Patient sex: F
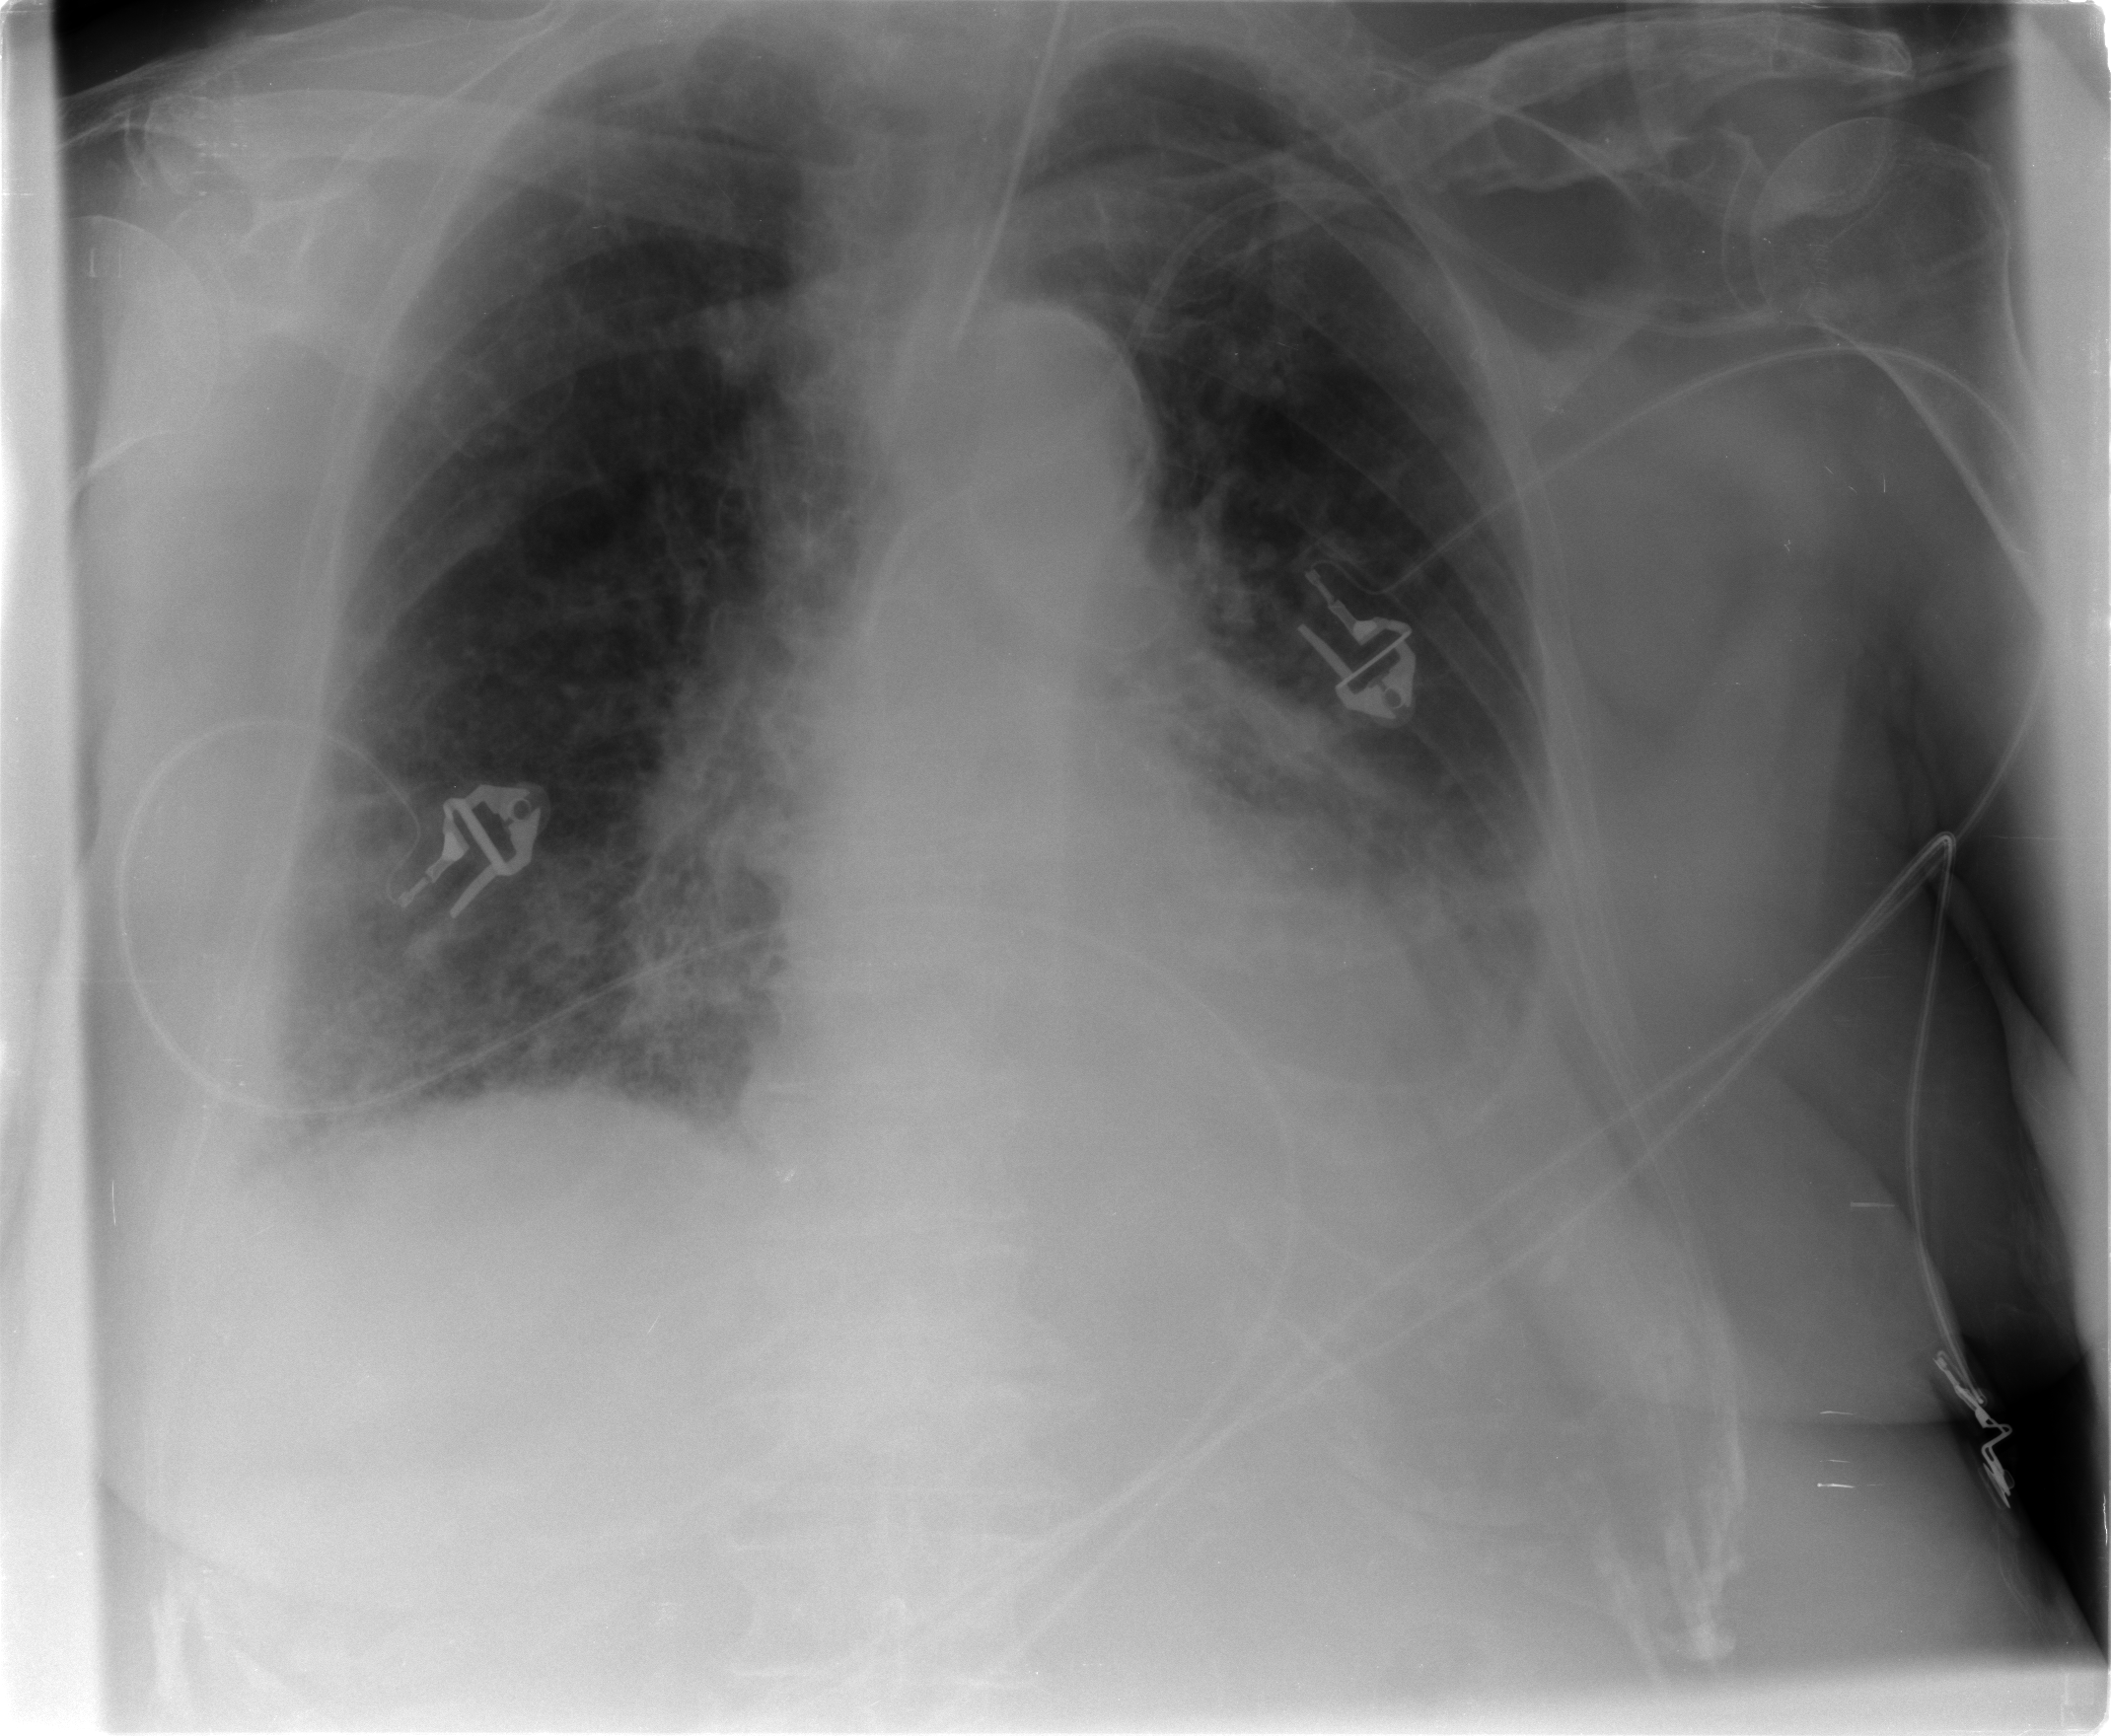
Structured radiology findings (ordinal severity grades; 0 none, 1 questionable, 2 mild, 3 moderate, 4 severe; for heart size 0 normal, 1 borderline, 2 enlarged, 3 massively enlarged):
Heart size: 2
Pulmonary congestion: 0
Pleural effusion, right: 2
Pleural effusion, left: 2
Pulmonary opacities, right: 0
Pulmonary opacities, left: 0
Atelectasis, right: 2
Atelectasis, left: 3